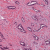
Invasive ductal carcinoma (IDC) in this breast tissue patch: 1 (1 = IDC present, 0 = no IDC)